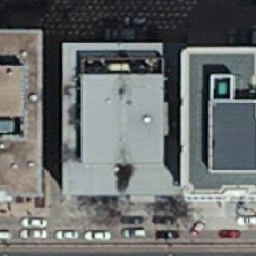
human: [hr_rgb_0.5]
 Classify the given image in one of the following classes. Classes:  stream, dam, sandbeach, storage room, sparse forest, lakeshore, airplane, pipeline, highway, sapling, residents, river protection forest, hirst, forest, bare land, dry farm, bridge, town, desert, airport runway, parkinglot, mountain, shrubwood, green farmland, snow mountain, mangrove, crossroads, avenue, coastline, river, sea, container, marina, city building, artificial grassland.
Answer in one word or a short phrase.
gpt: city building